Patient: sex M, age 52
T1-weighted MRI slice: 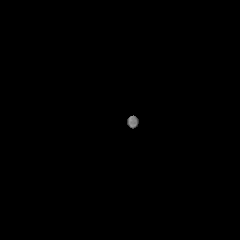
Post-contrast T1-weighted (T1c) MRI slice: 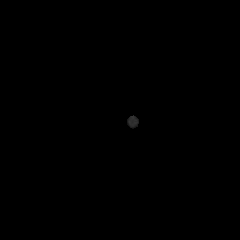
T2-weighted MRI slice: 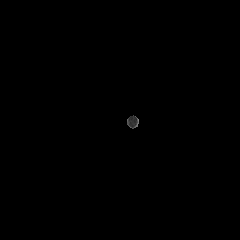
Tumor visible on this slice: no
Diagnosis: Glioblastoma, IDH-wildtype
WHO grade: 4